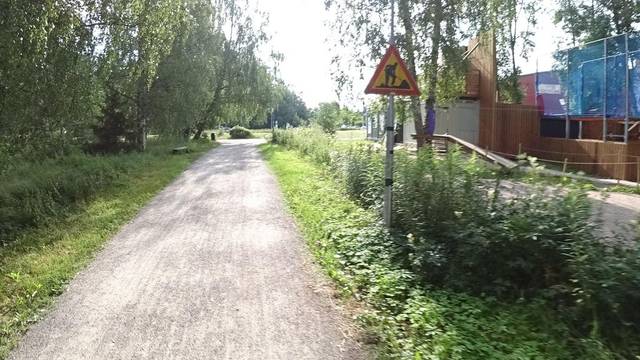
Region: Finland
Coordinates: 60.211, 24.877